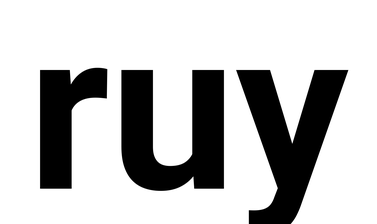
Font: Roboto_Bold